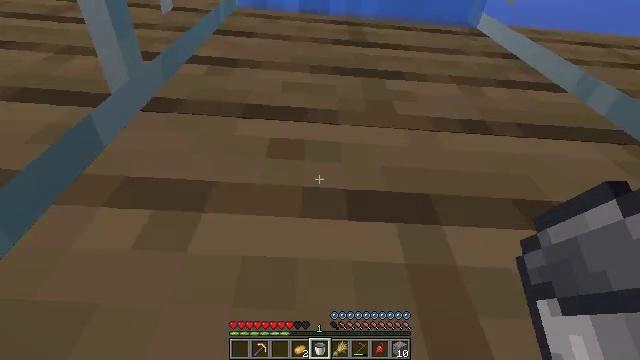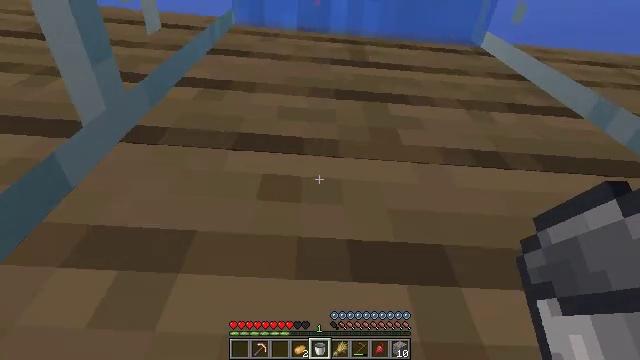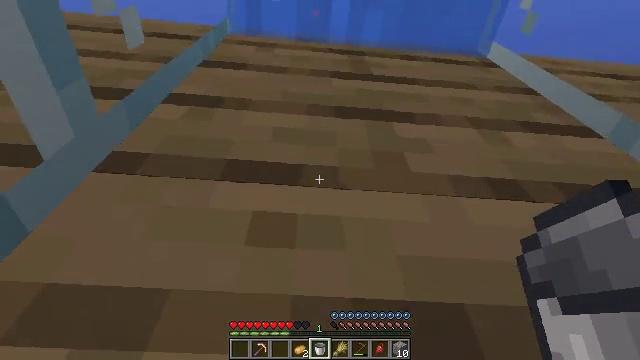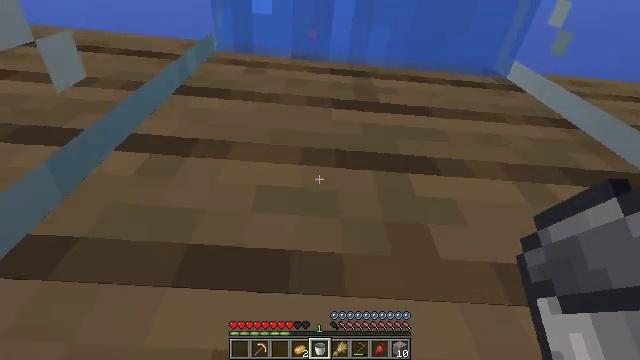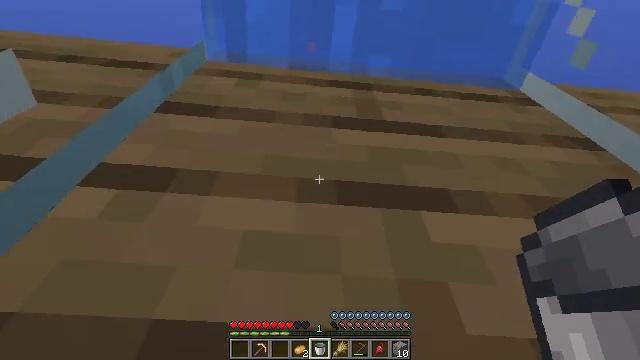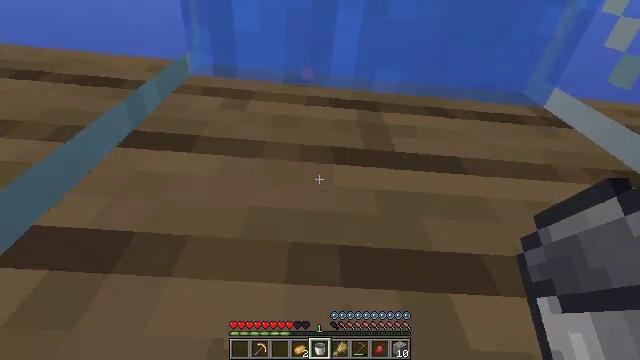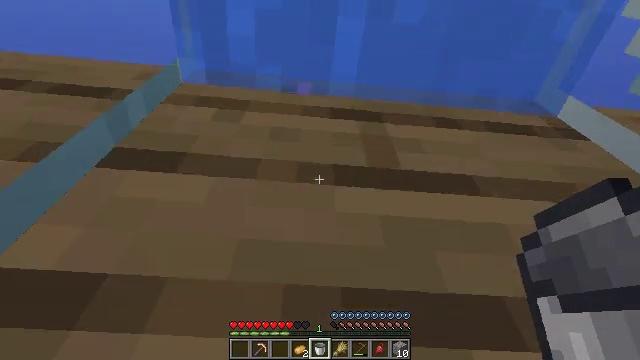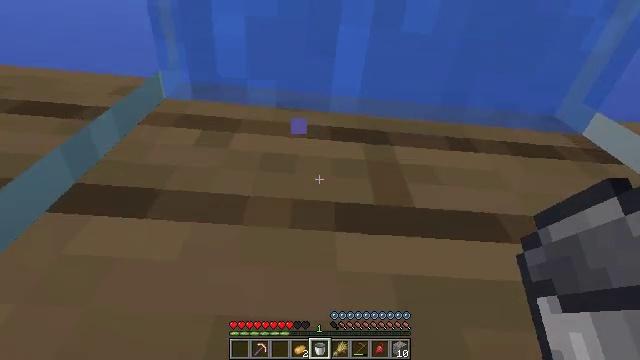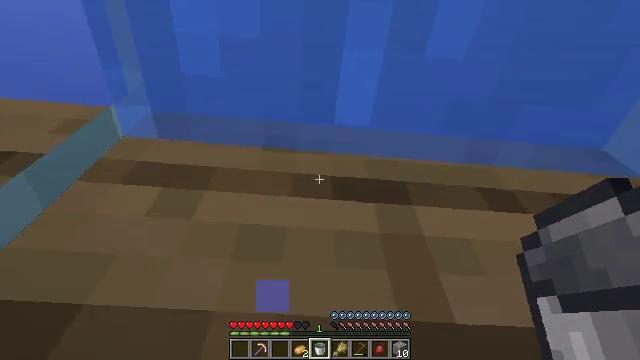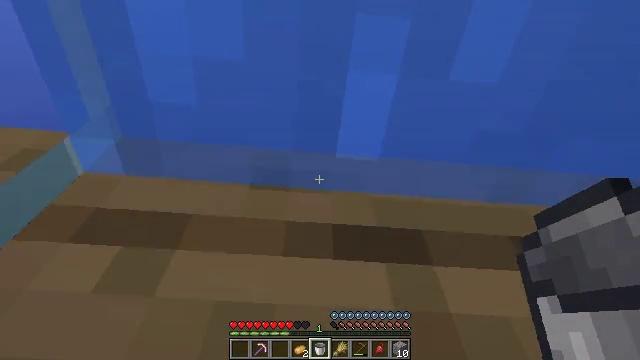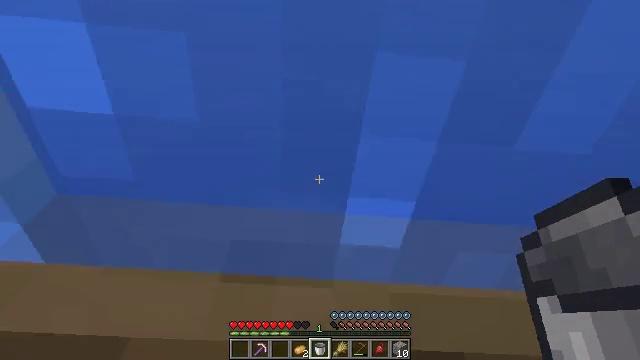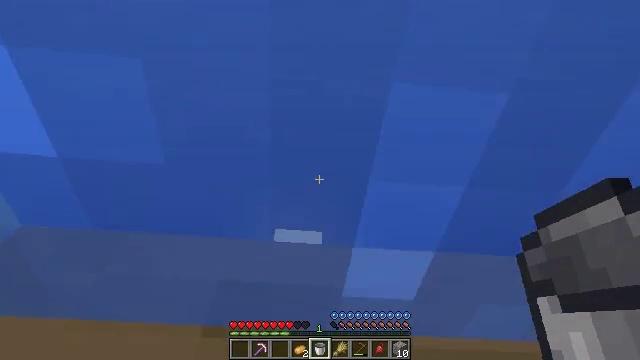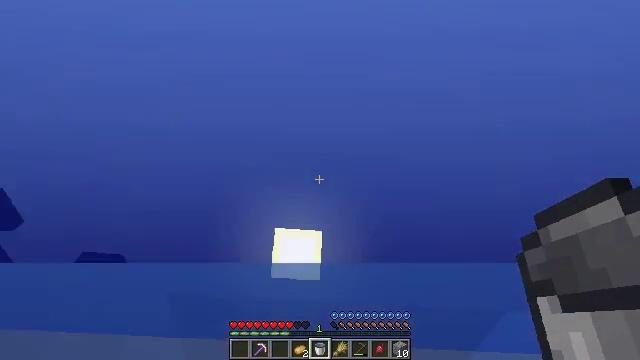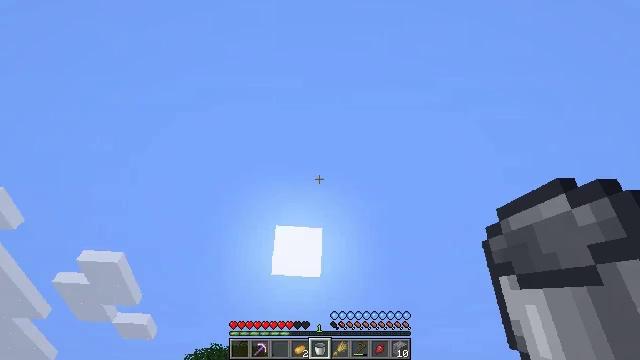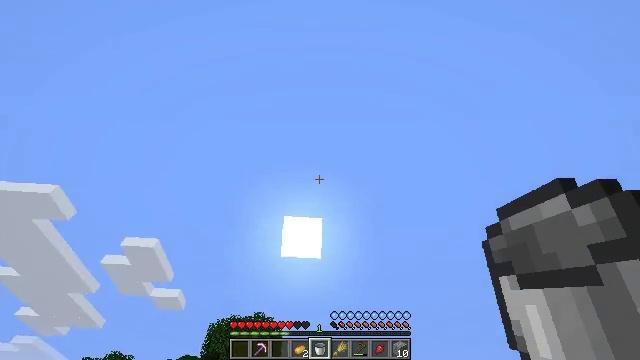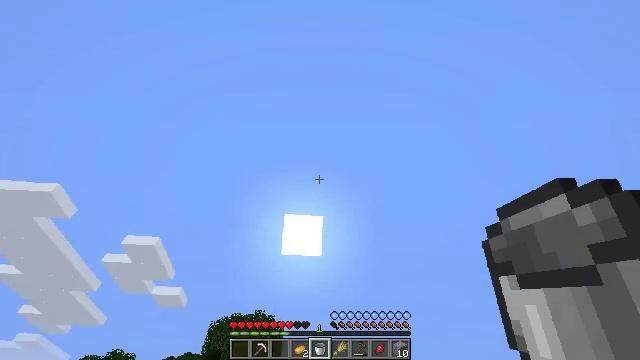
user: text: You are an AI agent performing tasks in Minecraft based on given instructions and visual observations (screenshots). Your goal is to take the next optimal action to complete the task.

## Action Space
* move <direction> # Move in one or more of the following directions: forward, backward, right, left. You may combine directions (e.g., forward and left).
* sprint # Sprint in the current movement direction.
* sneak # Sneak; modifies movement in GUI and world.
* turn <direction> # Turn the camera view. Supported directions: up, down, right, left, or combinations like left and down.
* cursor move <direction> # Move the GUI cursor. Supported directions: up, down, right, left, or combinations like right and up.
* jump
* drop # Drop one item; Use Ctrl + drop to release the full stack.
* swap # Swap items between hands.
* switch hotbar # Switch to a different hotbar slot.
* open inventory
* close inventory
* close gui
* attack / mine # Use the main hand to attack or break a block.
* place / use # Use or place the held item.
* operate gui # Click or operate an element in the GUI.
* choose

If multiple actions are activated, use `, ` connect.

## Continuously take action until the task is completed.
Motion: motion action
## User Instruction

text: Mine cobblestone to craft tools and furnaces.
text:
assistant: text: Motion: move forward, turn up, jump
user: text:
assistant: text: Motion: move forward, jump
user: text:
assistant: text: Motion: move forward, jump
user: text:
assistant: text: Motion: move forward, jump
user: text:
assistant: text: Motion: move forward, jump
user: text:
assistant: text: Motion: move forward, jump
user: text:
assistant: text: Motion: move forward, jump
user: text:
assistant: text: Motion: move forward, jump
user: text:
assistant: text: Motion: move forward, jump
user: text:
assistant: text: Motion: move forward, jump
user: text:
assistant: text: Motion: move forward, jump
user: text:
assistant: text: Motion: move forward, jump
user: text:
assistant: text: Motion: move forward, jump
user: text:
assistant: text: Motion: move forward, jump
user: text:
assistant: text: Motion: move forward, jump
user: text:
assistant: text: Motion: move forward, turn down, jump
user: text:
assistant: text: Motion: move forward, turn down, jump
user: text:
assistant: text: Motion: move forward, turn down, jump
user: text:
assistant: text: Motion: move forward, turn down, jump
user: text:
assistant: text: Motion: move forward, turn left and down, jump
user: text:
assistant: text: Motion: move forward, turn left and down, jump
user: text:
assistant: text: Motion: move forward, turn left and down, jump
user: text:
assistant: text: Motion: move forward, turn left and down, jump
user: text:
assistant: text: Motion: move forward, turn left and down, jump
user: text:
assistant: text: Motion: move forward, turn left and down, jump
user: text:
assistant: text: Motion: move forward, turn down, jump
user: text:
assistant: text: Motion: move forward, turn down, jump
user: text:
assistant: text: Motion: move forward, jump
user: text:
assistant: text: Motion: move forward, jump
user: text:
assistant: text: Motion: move forward, jump